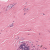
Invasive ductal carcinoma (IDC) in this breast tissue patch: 0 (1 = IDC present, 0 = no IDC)